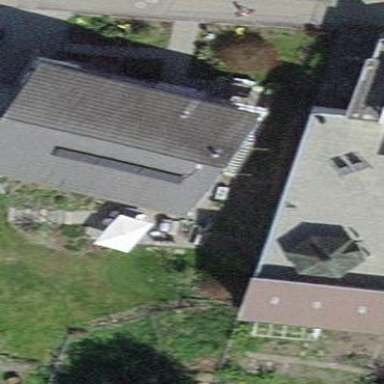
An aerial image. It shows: Detached building.